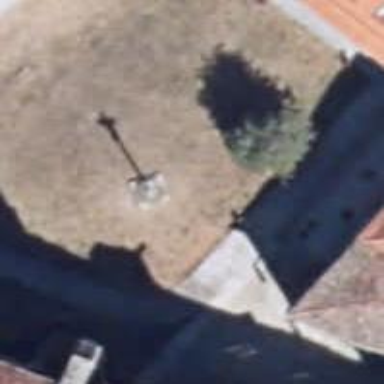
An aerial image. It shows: Historic wayside cross.